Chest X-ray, PA view. Patient: 38 years old, sex F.
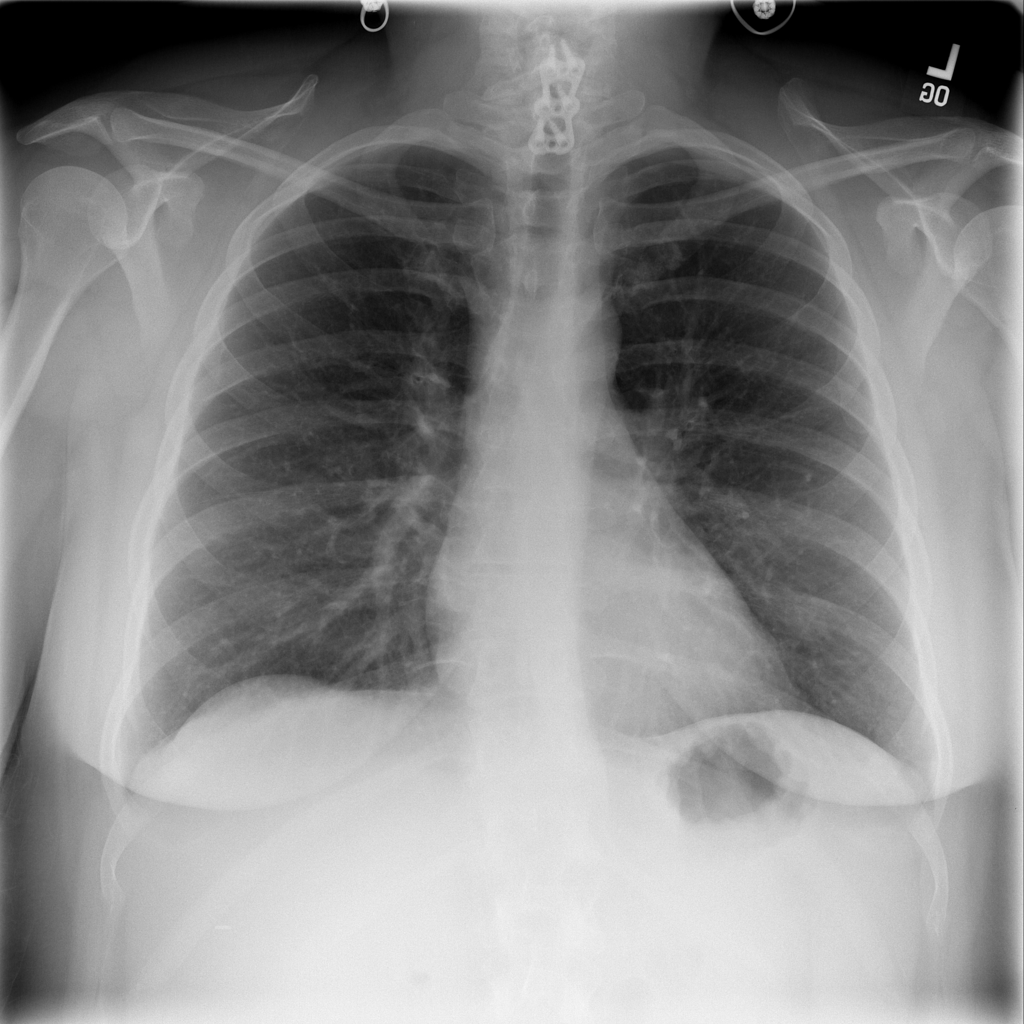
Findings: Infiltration